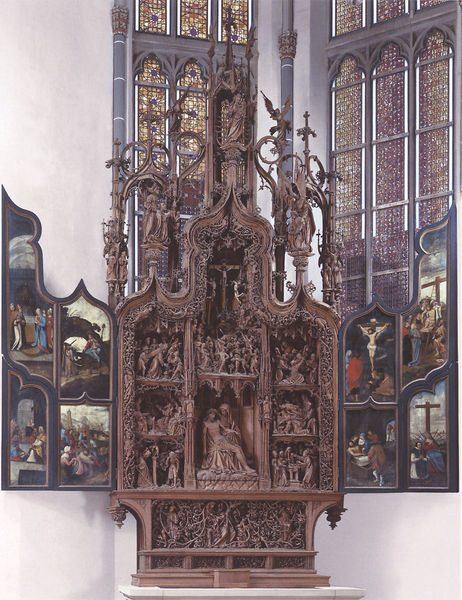
Titel: Altar der Sieben Schmerzen Mariens
Künstler: Heinrich Douvermann
Standort: Kalkar, Nikolaikirche (EU - D - NRW)
Schlagwörter: weiß, menschen, bunt, fenster, holz, rot, kirche, figur, drei, gotik, engel, bilder, figuren, kreuz, religion, altar, schnitzerei, kreuze, glasfenster, christus, jesus, pieta, heilig, maria, beweinung, szenen, schrein, matia, geschnitzt, schnitzen, altarbild, dreiteilig, aufbau, figut, kirchenfenster, retabel, schnitzaltar, tafeln, flügelaltar, jeses, triptychon